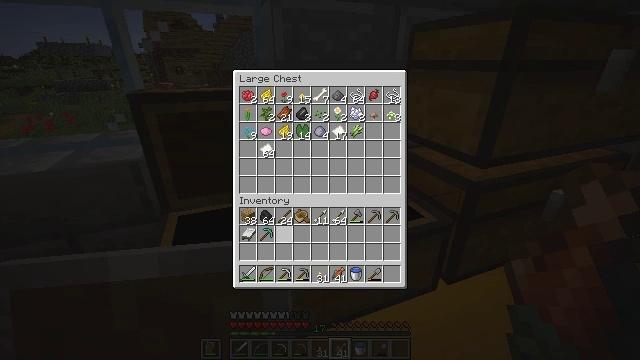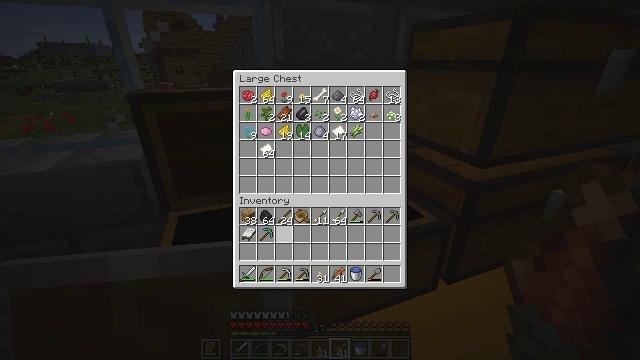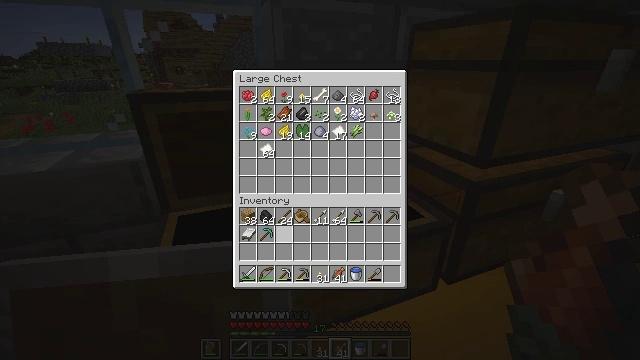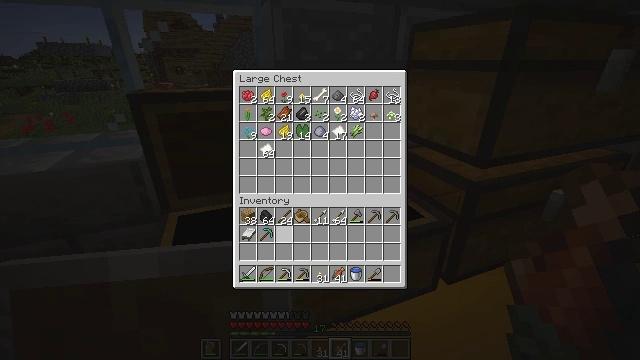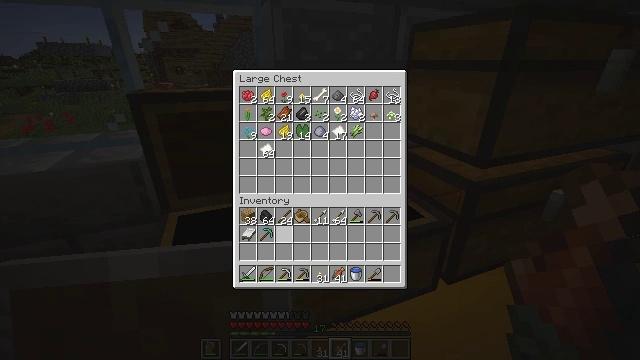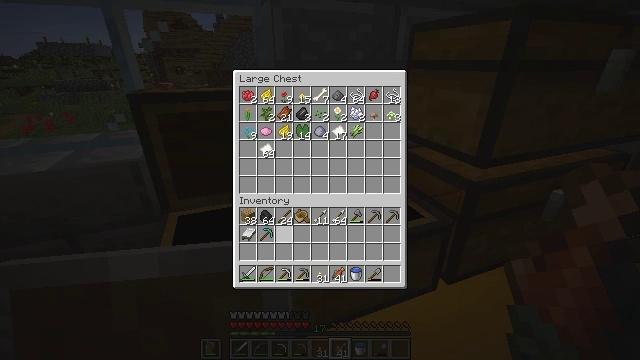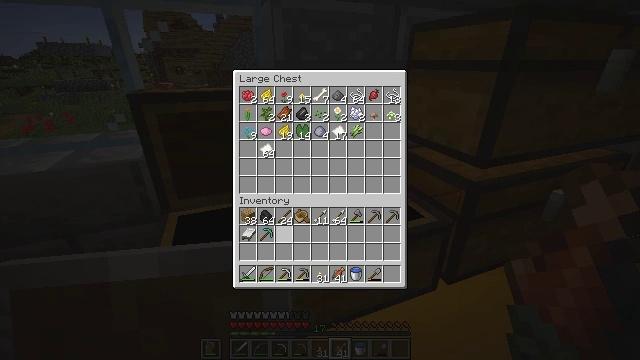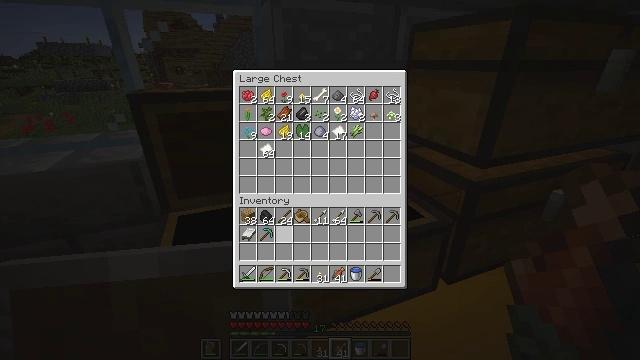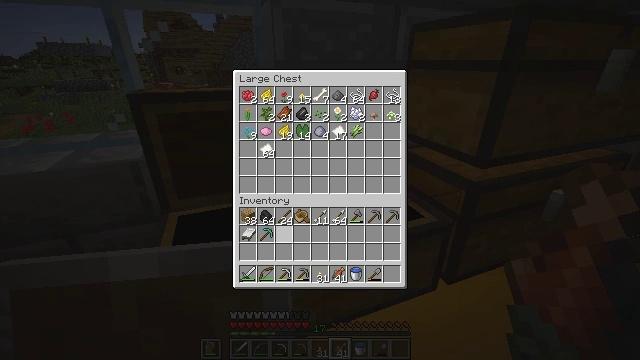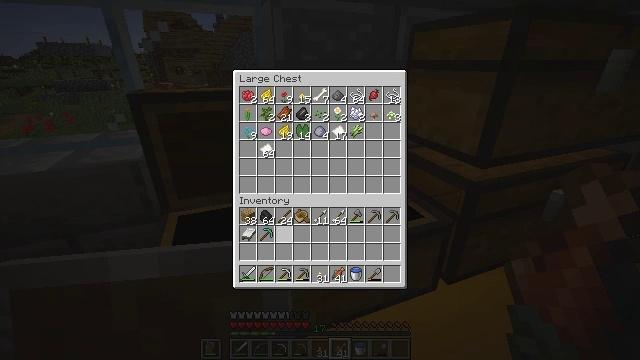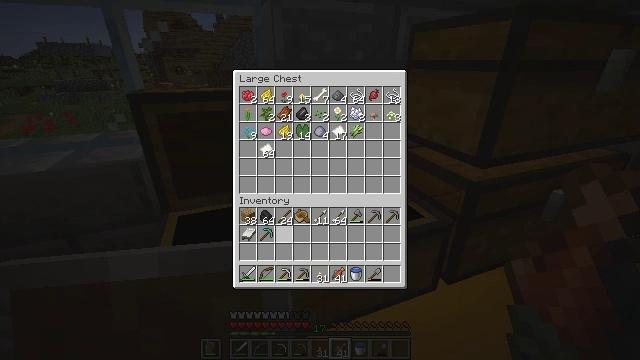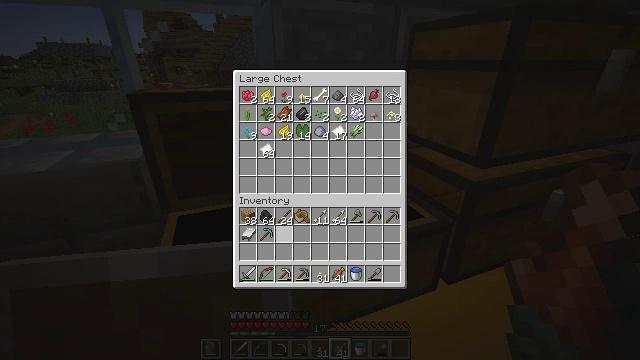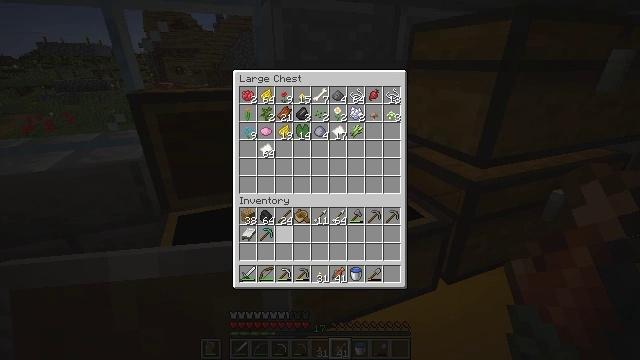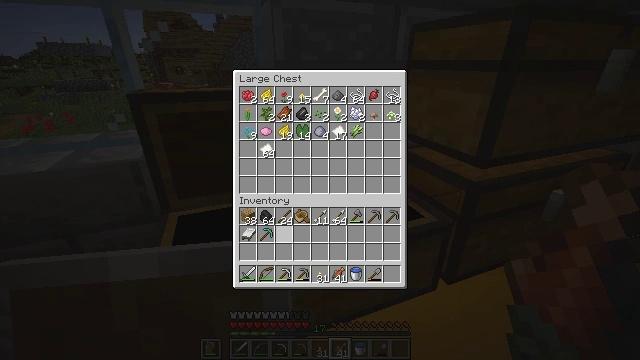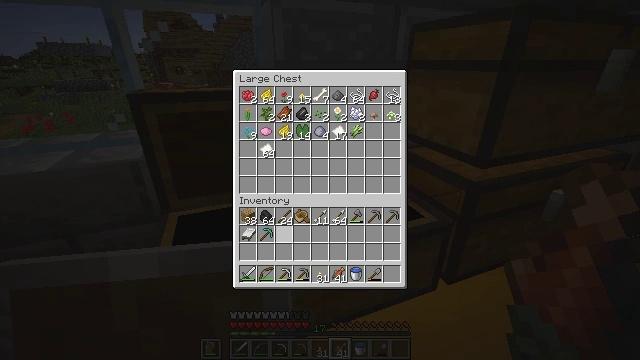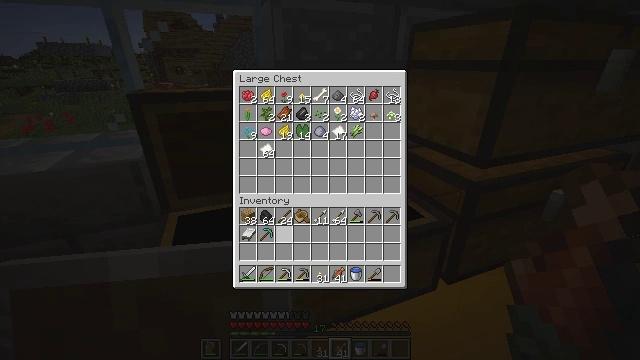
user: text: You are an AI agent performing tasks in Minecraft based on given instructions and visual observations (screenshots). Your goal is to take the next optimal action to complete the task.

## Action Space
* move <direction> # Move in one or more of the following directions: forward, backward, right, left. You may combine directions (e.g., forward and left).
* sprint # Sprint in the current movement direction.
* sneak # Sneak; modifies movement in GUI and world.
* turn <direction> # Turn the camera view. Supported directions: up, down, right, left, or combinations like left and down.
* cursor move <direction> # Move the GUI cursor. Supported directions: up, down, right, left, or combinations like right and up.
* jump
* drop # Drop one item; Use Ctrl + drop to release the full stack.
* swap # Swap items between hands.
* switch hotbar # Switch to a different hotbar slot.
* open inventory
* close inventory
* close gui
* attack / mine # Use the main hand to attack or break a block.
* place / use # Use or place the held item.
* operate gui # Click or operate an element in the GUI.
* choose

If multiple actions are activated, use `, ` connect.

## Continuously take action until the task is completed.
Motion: motion action
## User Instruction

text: Fish and kill the salmon.
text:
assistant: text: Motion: no_op
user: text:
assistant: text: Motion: no_op
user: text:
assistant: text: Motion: no_op
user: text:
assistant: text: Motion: no_op
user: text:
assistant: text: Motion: no_op
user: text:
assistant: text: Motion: no_op
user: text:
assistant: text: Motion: no_op
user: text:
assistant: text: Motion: no_op
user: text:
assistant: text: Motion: no_op
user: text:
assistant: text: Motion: no_op
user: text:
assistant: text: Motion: no_op
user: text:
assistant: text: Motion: no_op
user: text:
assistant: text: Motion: no_op
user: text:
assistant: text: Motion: no_op
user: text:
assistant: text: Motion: no_op
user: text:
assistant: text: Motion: no_op
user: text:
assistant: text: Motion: no_op
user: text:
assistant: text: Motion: no_op
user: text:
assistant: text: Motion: no_op
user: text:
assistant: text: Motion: no_op
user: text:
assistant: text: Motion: no_op
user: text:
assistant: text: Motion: no_op
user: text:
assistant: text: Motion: no_op
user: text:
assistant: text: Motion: no_op
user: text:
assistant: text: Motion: no_op
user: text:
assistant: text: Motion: no_op
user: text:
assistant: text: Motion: no_op
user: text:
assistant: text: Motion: no_op
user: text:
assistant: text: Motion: no_op
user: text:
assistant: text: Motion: no_op